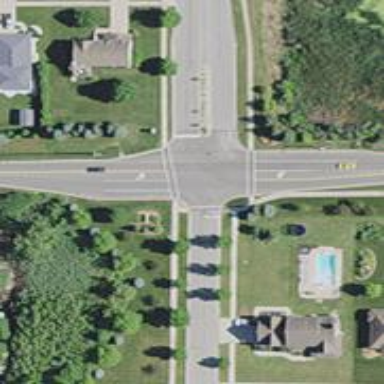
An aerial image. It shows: Uncontrolled road crossing with marked lines.